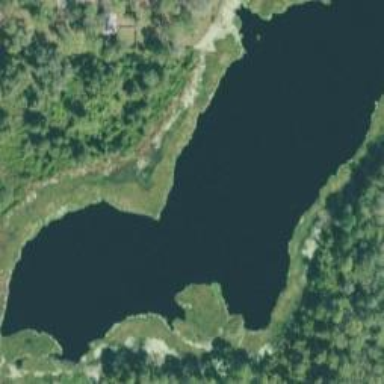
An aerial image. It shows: Lake with natural water.